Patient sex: F
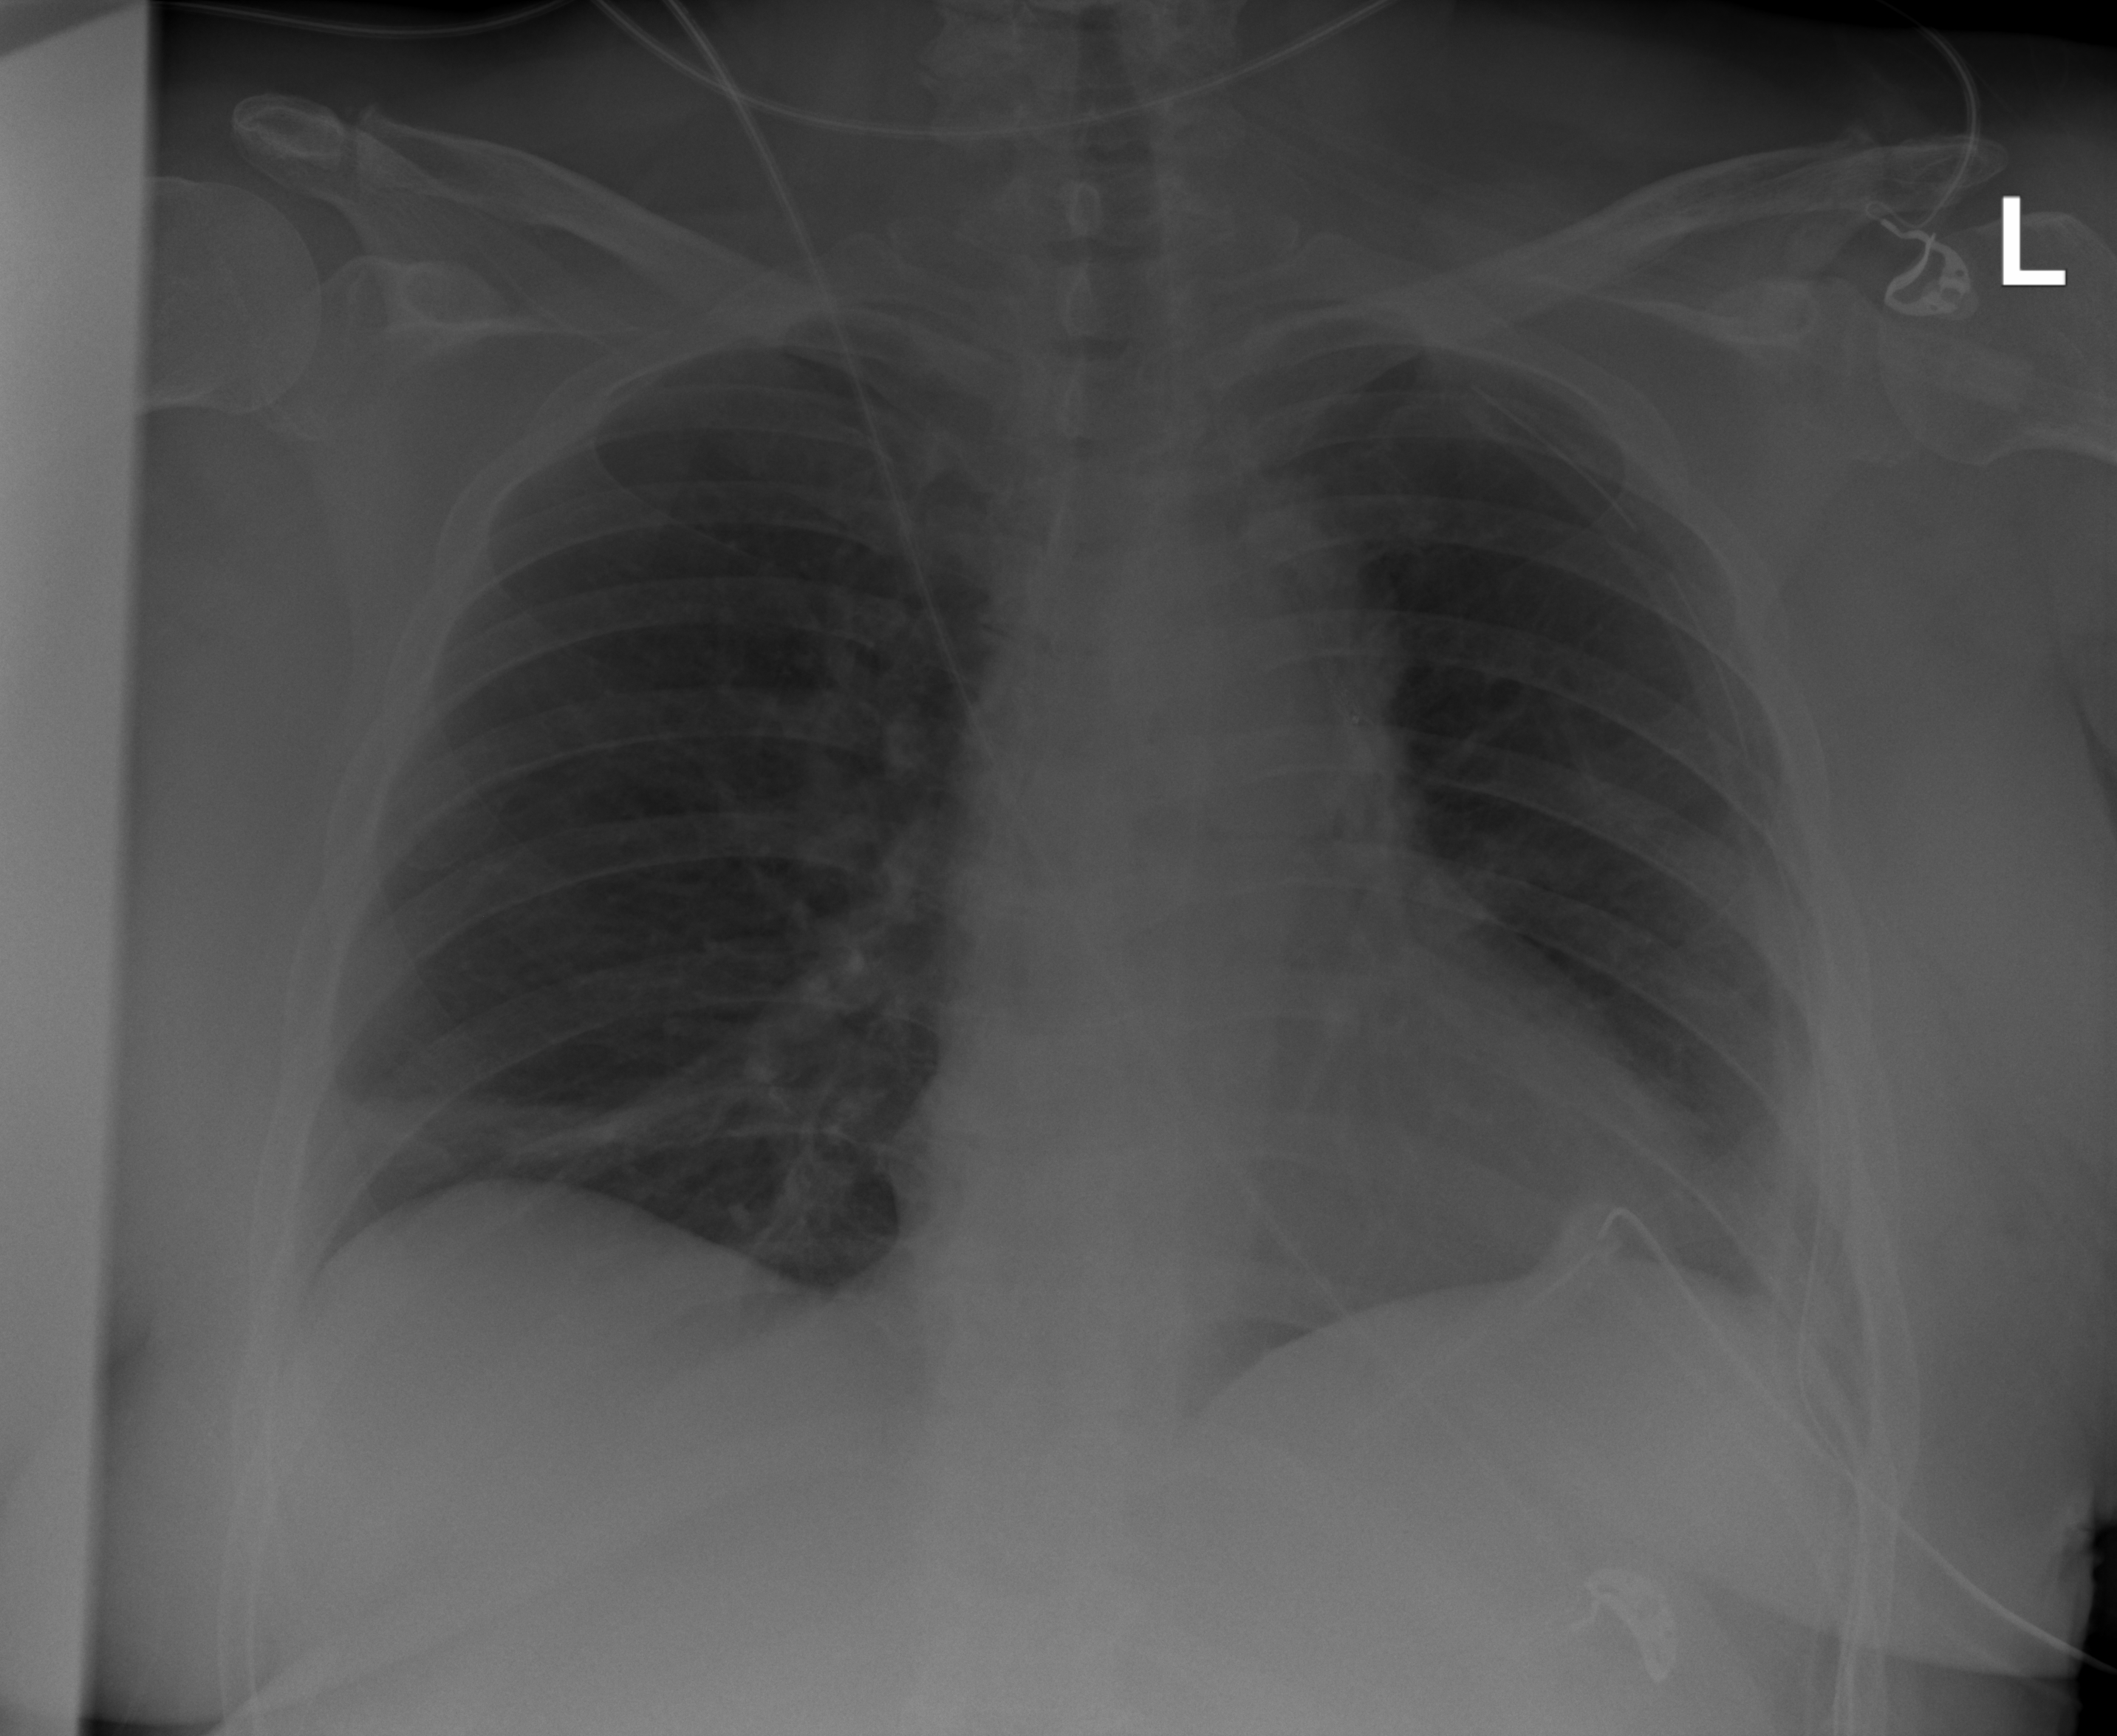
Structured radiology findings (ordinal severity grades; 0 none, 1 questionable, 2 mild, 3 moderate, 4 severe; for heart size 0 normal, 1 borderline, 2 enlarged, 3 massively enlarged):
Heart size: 0
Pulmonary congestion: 0
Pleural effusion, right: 0
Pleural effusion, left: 0
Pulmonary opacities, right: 0
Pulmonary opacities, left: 0
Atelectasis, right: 2
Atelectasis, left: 0